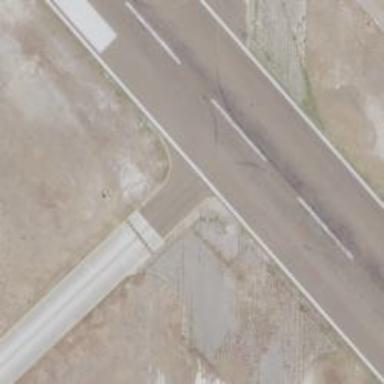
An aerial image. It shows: Image of taxiway at airport.